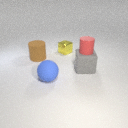
large blue rubber sphere in front of small yellow metal cube